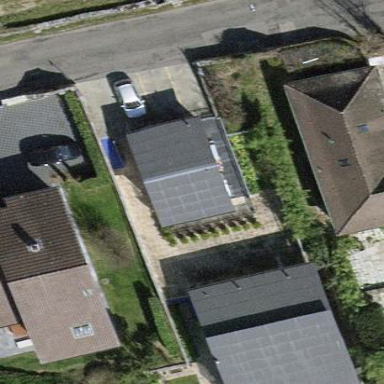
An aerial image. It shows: Garage building.